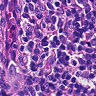
Metastatic tissue present: no